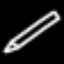
Label: pencil